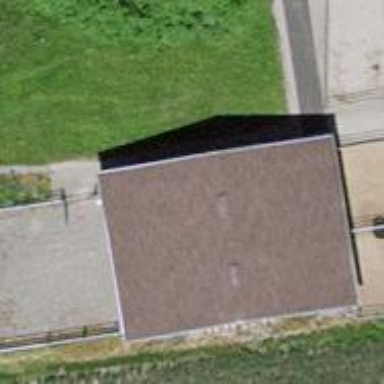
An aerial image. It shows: Stable building.